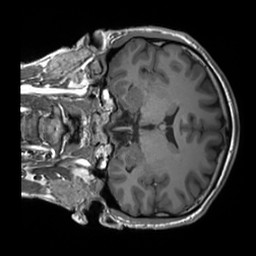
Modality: T1w
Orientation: coronal
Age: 28
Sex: male
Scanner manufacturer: siemens
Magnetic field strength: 3 T
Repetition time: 1.8 s
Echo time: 0.00232 s